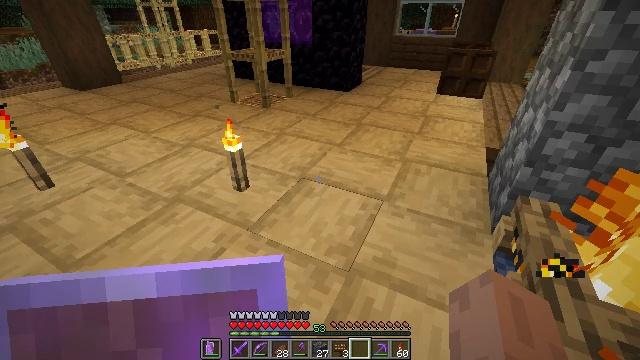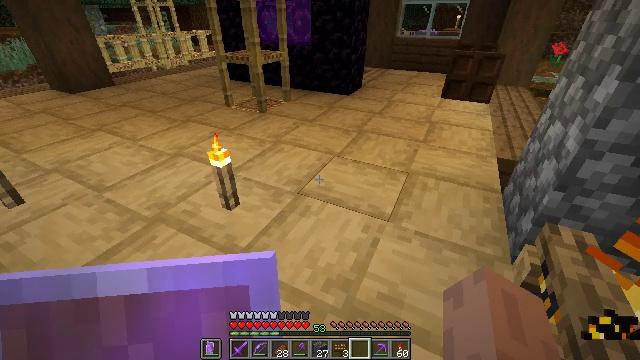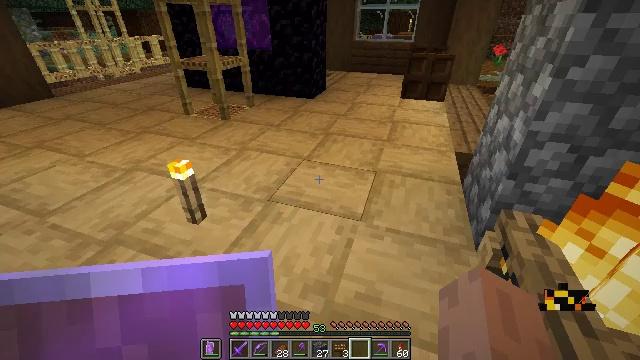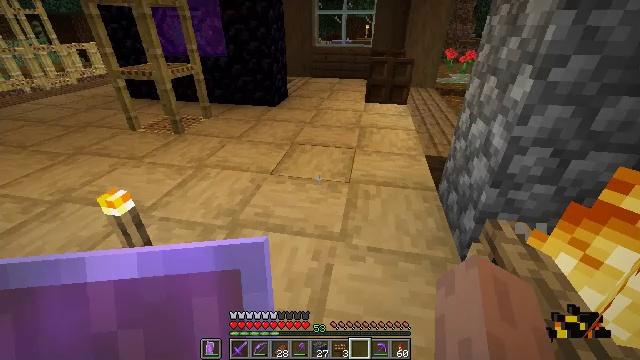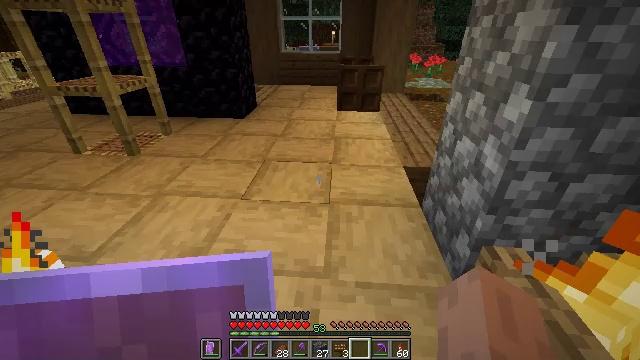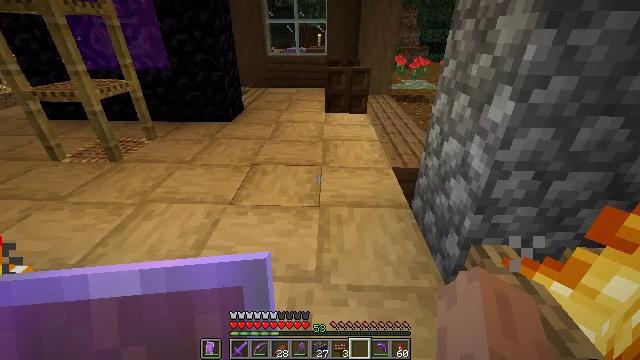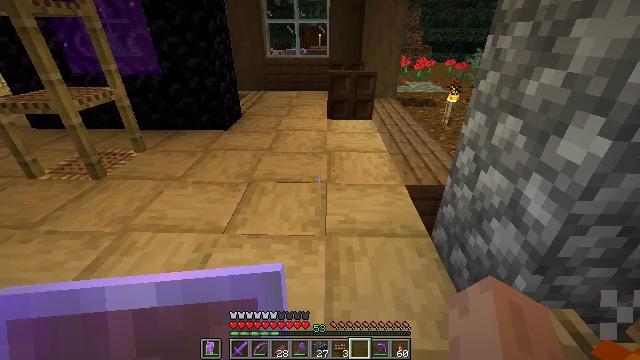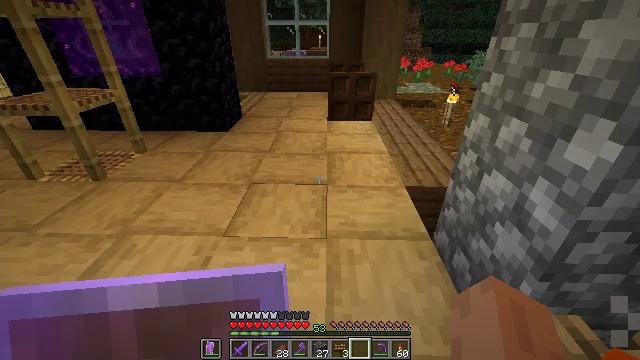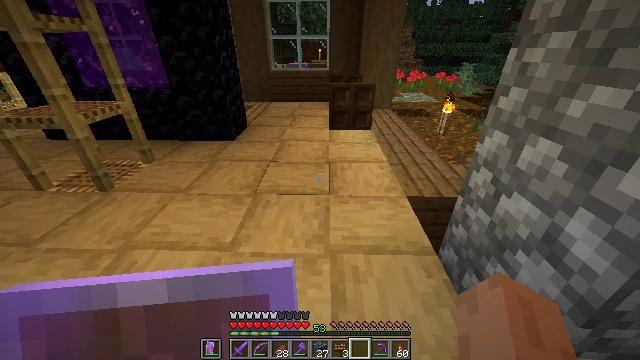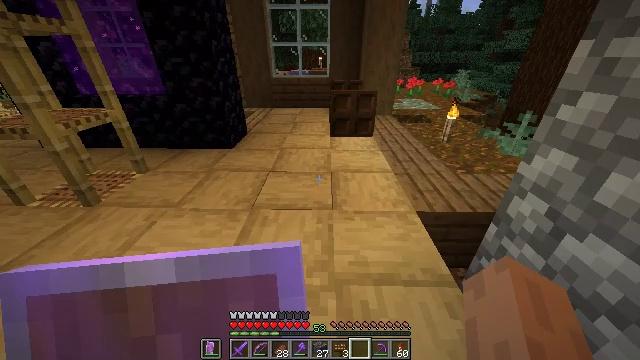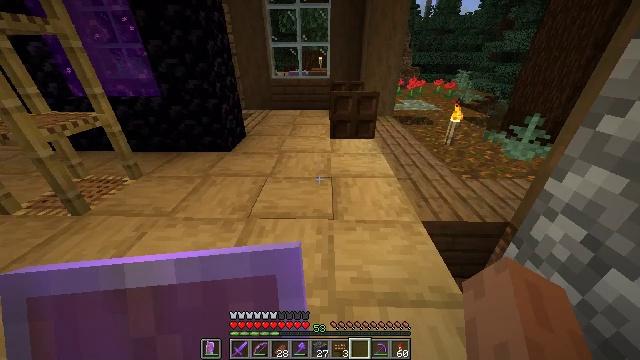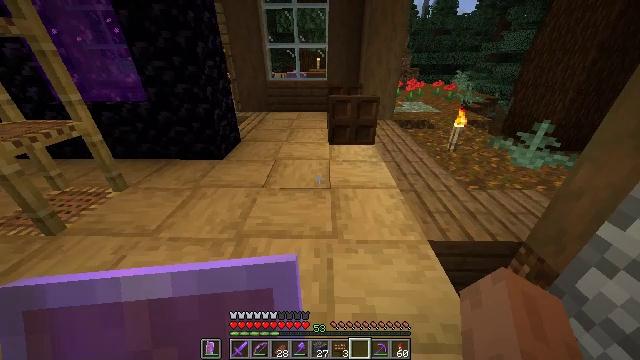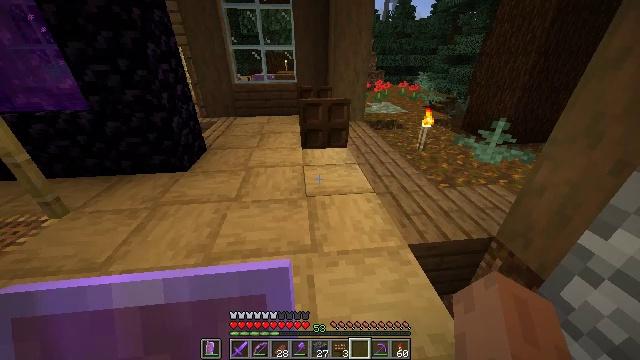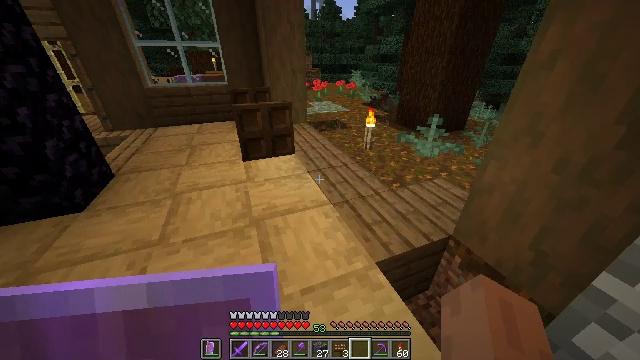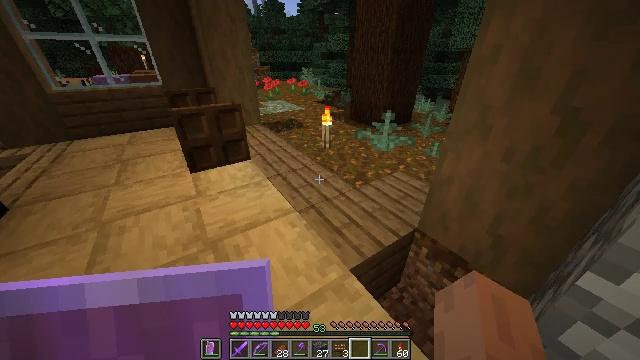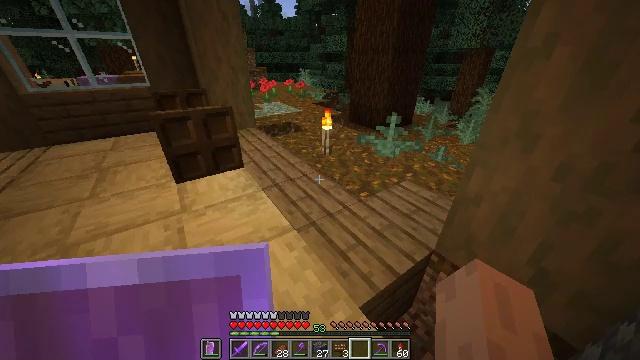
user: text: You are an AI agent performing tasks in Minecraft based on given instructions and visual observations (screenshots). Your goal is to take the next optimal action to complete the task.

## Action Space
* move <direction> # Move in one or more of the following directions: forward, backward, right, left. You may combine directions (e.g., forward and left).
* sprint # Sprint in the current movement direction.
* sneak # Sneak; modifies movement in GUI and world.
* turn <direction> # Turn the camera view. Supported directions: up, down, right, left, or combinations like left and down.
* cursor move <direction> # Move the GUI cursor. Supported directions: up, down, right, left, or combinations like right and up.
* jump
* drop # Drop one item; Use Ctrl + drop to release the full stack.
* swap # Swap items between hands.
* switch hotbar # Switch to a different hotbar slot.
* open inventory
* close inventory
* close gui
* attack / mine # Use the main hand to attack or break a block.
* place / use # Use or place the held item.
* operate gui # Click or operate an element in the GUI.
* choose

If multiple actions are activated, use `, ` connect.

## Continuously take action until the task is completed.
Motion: motion action
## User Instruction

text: Destroy the campfire carefully.
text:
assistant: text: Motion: move forward
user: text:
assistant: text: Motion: move forward, turn right
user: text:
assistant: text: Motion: move forward, turn right and up
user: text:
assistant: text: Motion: move forward, turn right and up
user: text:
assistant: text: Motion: move forward, turn right
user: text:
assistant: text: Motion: move forward, sprint
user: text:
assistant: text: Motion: move forward, sprint
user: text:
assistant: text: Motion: move forward, sprint
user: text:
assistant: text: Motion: move forward, sprint
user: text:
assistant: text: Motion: move forward, sprint
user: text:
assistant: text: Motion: move forward, sprint
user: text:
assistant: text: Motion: move forward, sprint, turn right
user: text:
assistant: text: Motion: move forward, sprint, turn right
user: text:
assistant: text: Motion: move forward, sprint, turn right
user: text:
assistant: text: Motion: move forward, sprint
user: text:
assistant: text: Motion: move forward, sprint, turn right
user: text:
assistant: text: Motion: move forward, sprint, turn right
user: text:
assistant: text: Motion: move forward, sprint, turn right and down
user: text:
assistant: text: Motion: move forward, sprint, turn right
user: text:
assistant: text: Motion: move forward, sprint
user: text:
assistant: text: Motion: move forward, sprint, turn right
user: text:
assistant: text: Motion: move forward, sprint, turn right
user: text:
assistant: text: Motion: move forward, sprint, turn right
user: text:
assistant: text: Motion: move forward, sprint, turn right
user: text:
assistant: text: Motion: move forward, sprint, turn right
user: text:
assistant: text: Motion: move forward, sprint, turn right
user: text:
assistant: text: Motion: move forward, sprint, turn right
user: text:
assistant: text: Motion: move forward, sprint, turn right
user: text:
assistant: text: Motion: move forward, sprint, turn right
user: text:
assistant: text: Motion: move forward, sprint, turn right